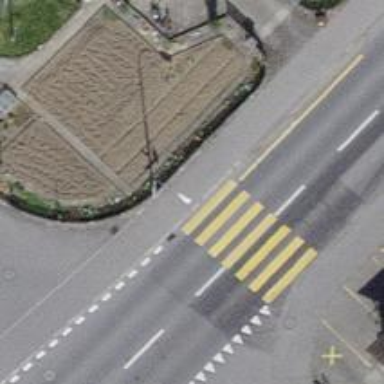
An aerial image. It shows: Footway with zebra crossing.